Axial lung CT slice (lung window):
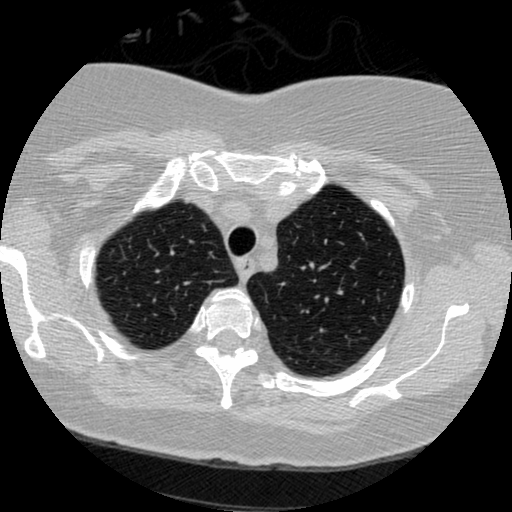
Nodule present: no